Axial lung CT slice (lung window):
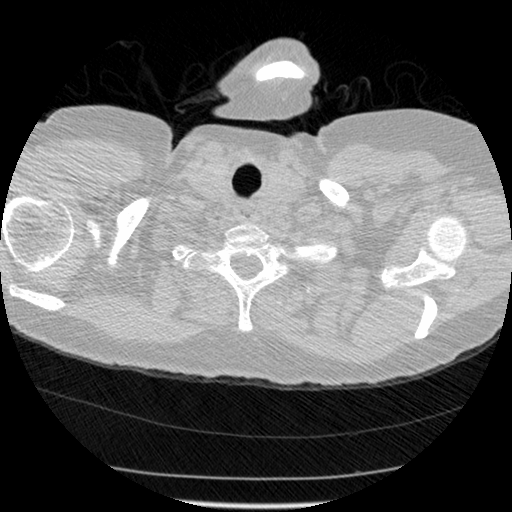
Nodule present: no